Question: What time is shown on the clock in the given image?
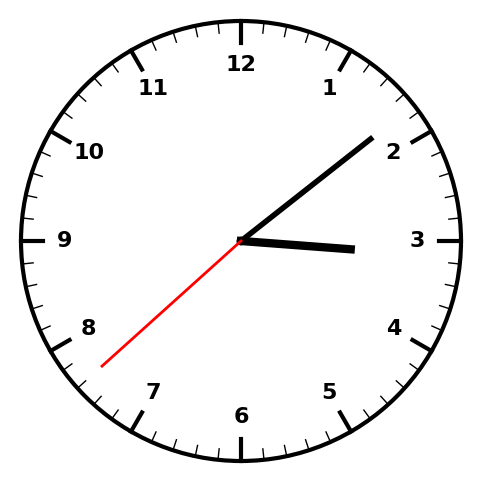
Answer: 03:08:38